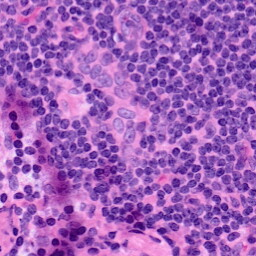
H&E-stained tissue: LymphNode